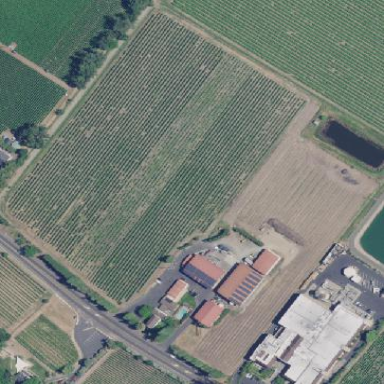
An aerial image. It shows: Vineyard with grape crops.